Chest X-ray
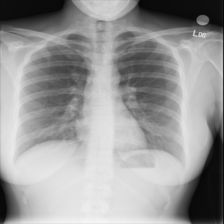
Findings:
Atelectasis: negative
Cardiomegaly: negative
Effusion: negative
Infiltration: negative
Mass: negative
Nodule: negative
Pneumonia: negative
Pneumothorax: negative
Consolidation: negative
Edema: negative
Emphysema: negative
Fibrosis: negative
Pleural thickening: negative
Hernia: negative